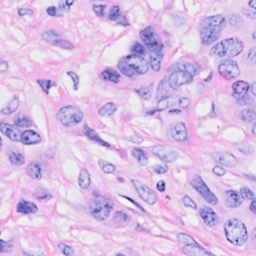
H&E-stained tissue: Breast